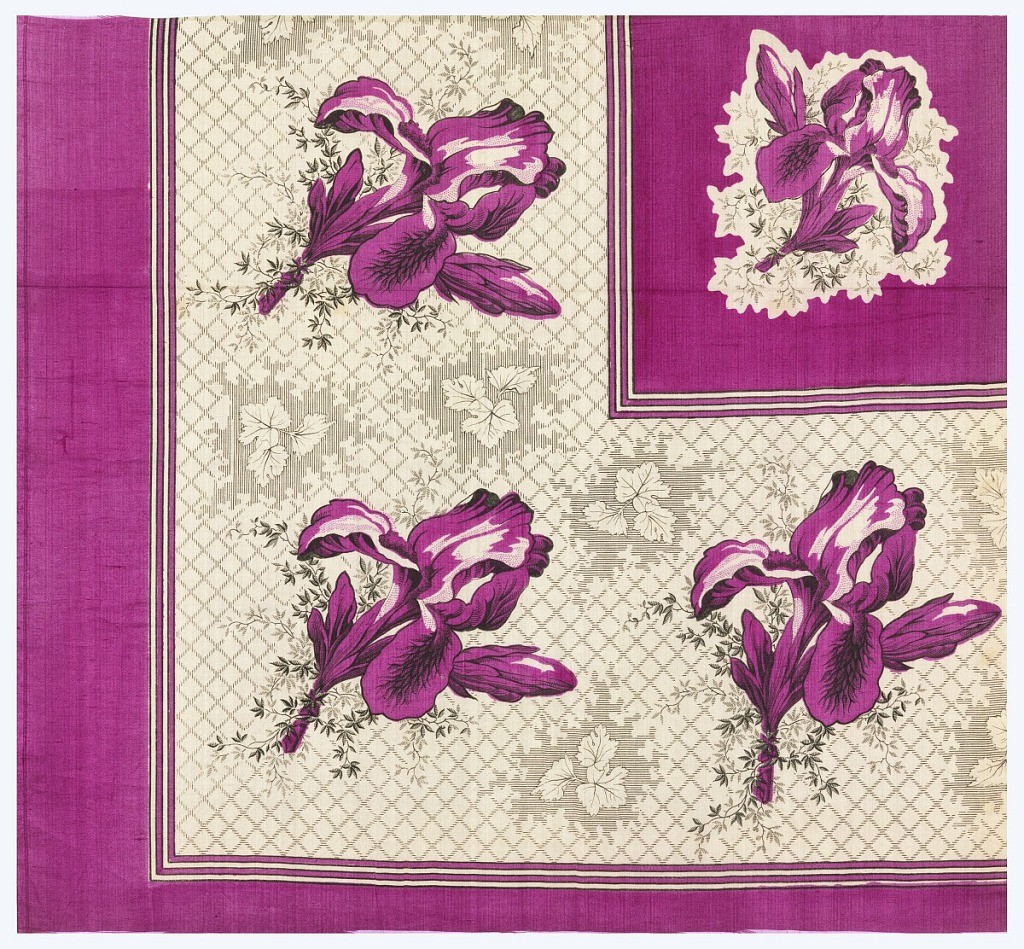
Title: Scarf sample
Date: mid-19th century
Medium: silk Technique: printed on plain weave
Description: Quarter of a printed scarf with iris pattern in both the border and field. In magenta and black.